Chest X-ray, PA view. Patient: 67 years old, sex F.
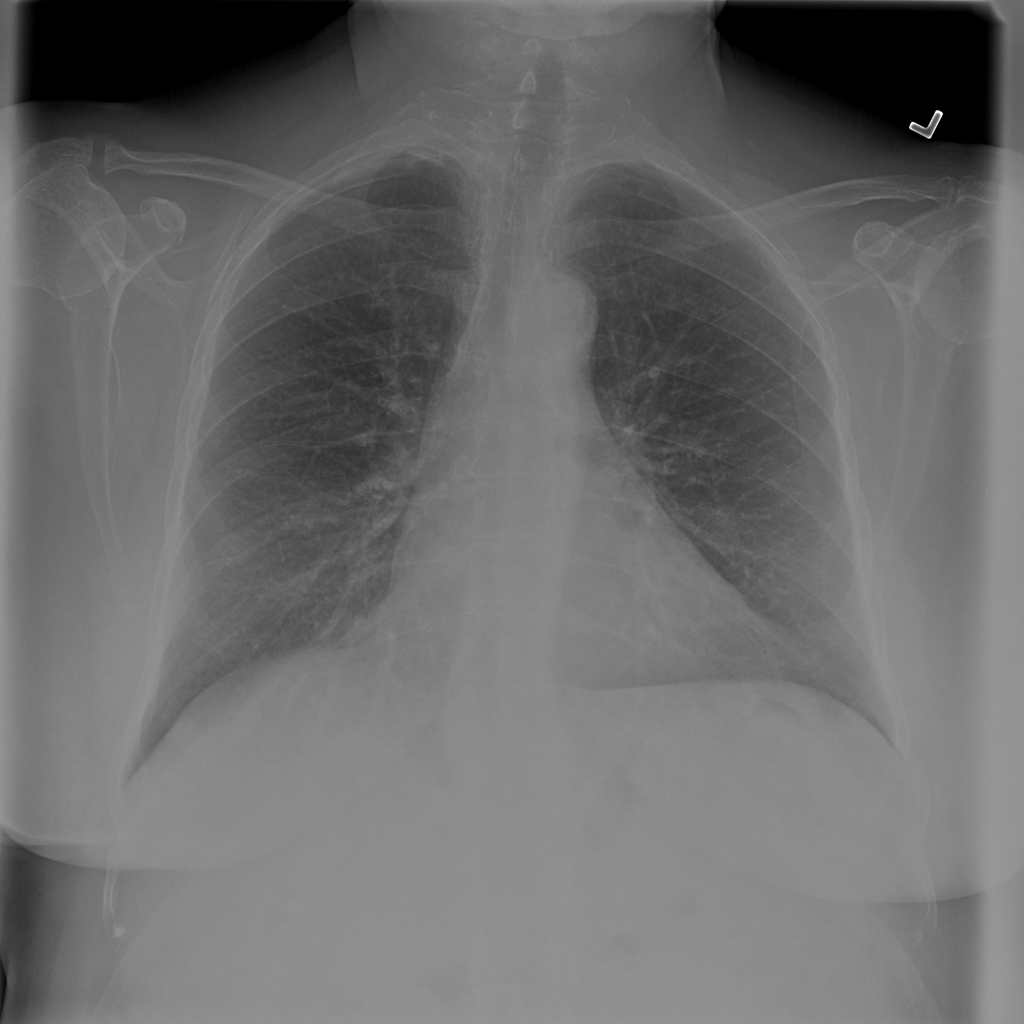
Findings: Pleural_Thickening